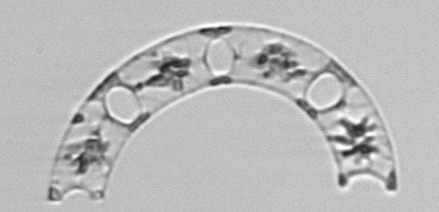
Label: Eucampia